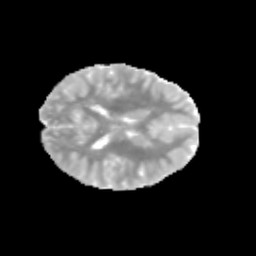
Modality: MD
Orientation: axial
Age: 11
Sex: female
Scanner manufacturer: siemens
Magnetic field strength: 3 T
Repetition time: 3.8 s
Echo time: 0.07 s